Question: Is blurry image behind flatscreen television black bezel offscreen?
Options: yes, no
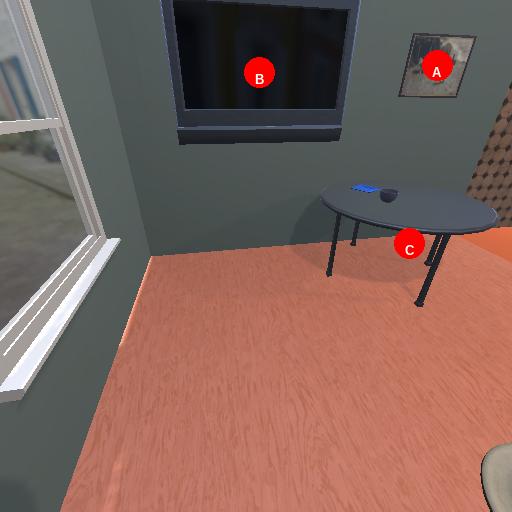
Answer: yes